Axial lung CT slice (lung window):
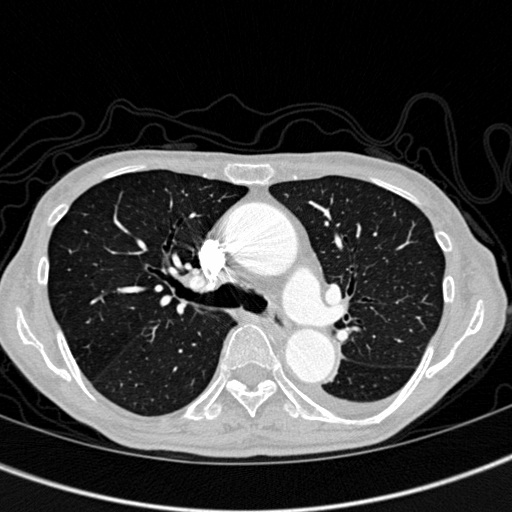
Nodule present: no